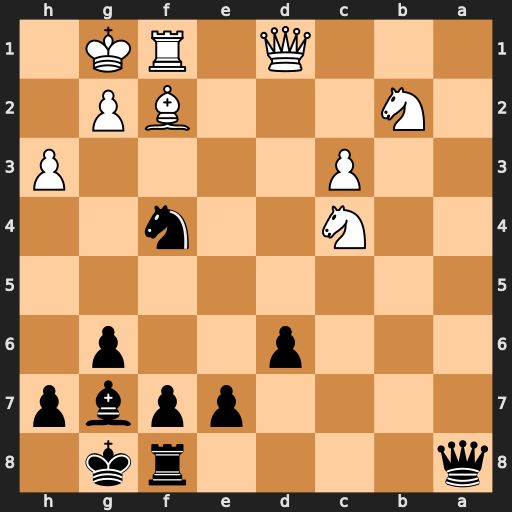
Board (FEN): q4rk1/4ppbp/3p2p1/8/2N2n2/2P4P/1N3BP1/3Q1RK1
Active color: b
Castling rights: -
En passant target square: -
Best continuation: Qxg2#